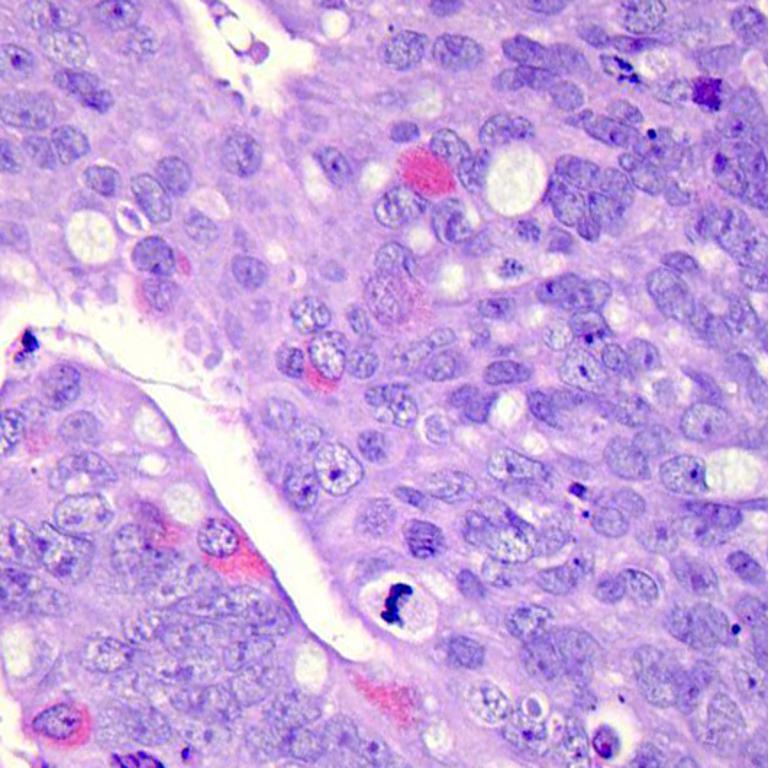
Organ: colon
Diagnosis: adenocarcinomas